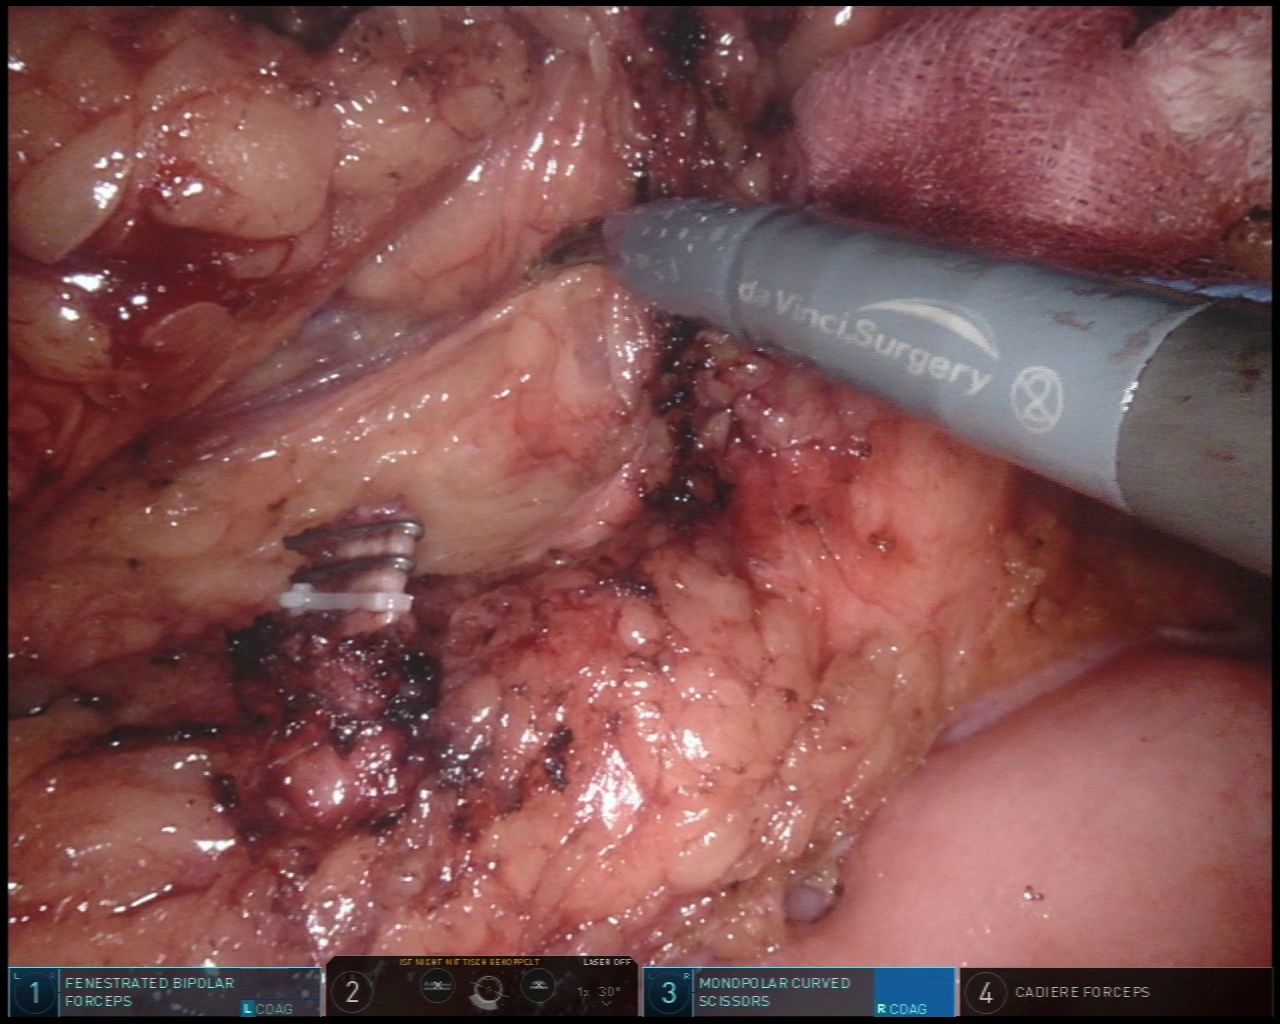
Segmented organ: small_intestine
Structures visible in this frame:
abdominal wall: no
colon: no
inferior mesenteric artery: yes
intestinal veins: no
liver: no
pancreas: no
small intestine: yes
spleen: no
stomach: no
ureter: no
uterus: no
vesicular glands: no